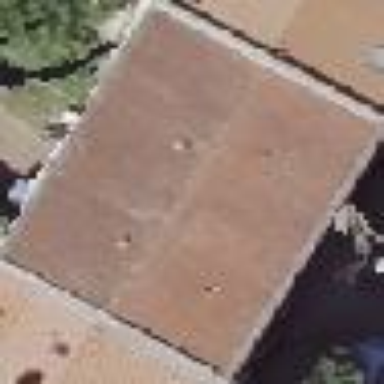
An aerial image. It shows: Gabled roof on building that houses apartments.